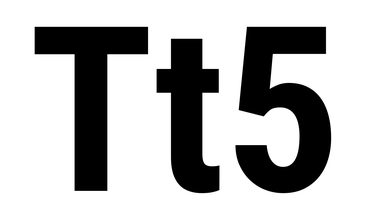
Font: Roboto_Condensed_Bold